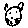
Label: cat